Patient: sex M, age 71
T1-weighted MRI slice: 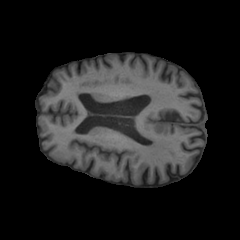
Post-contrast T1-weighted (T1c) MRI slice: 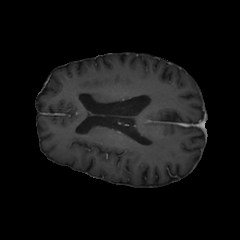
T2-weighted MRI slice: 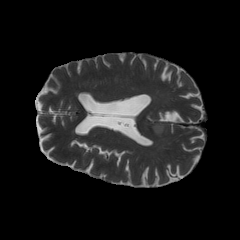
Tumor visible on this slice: yes
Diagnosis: Glioblastoma, IDH-wildtype
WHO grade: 4